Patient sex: F
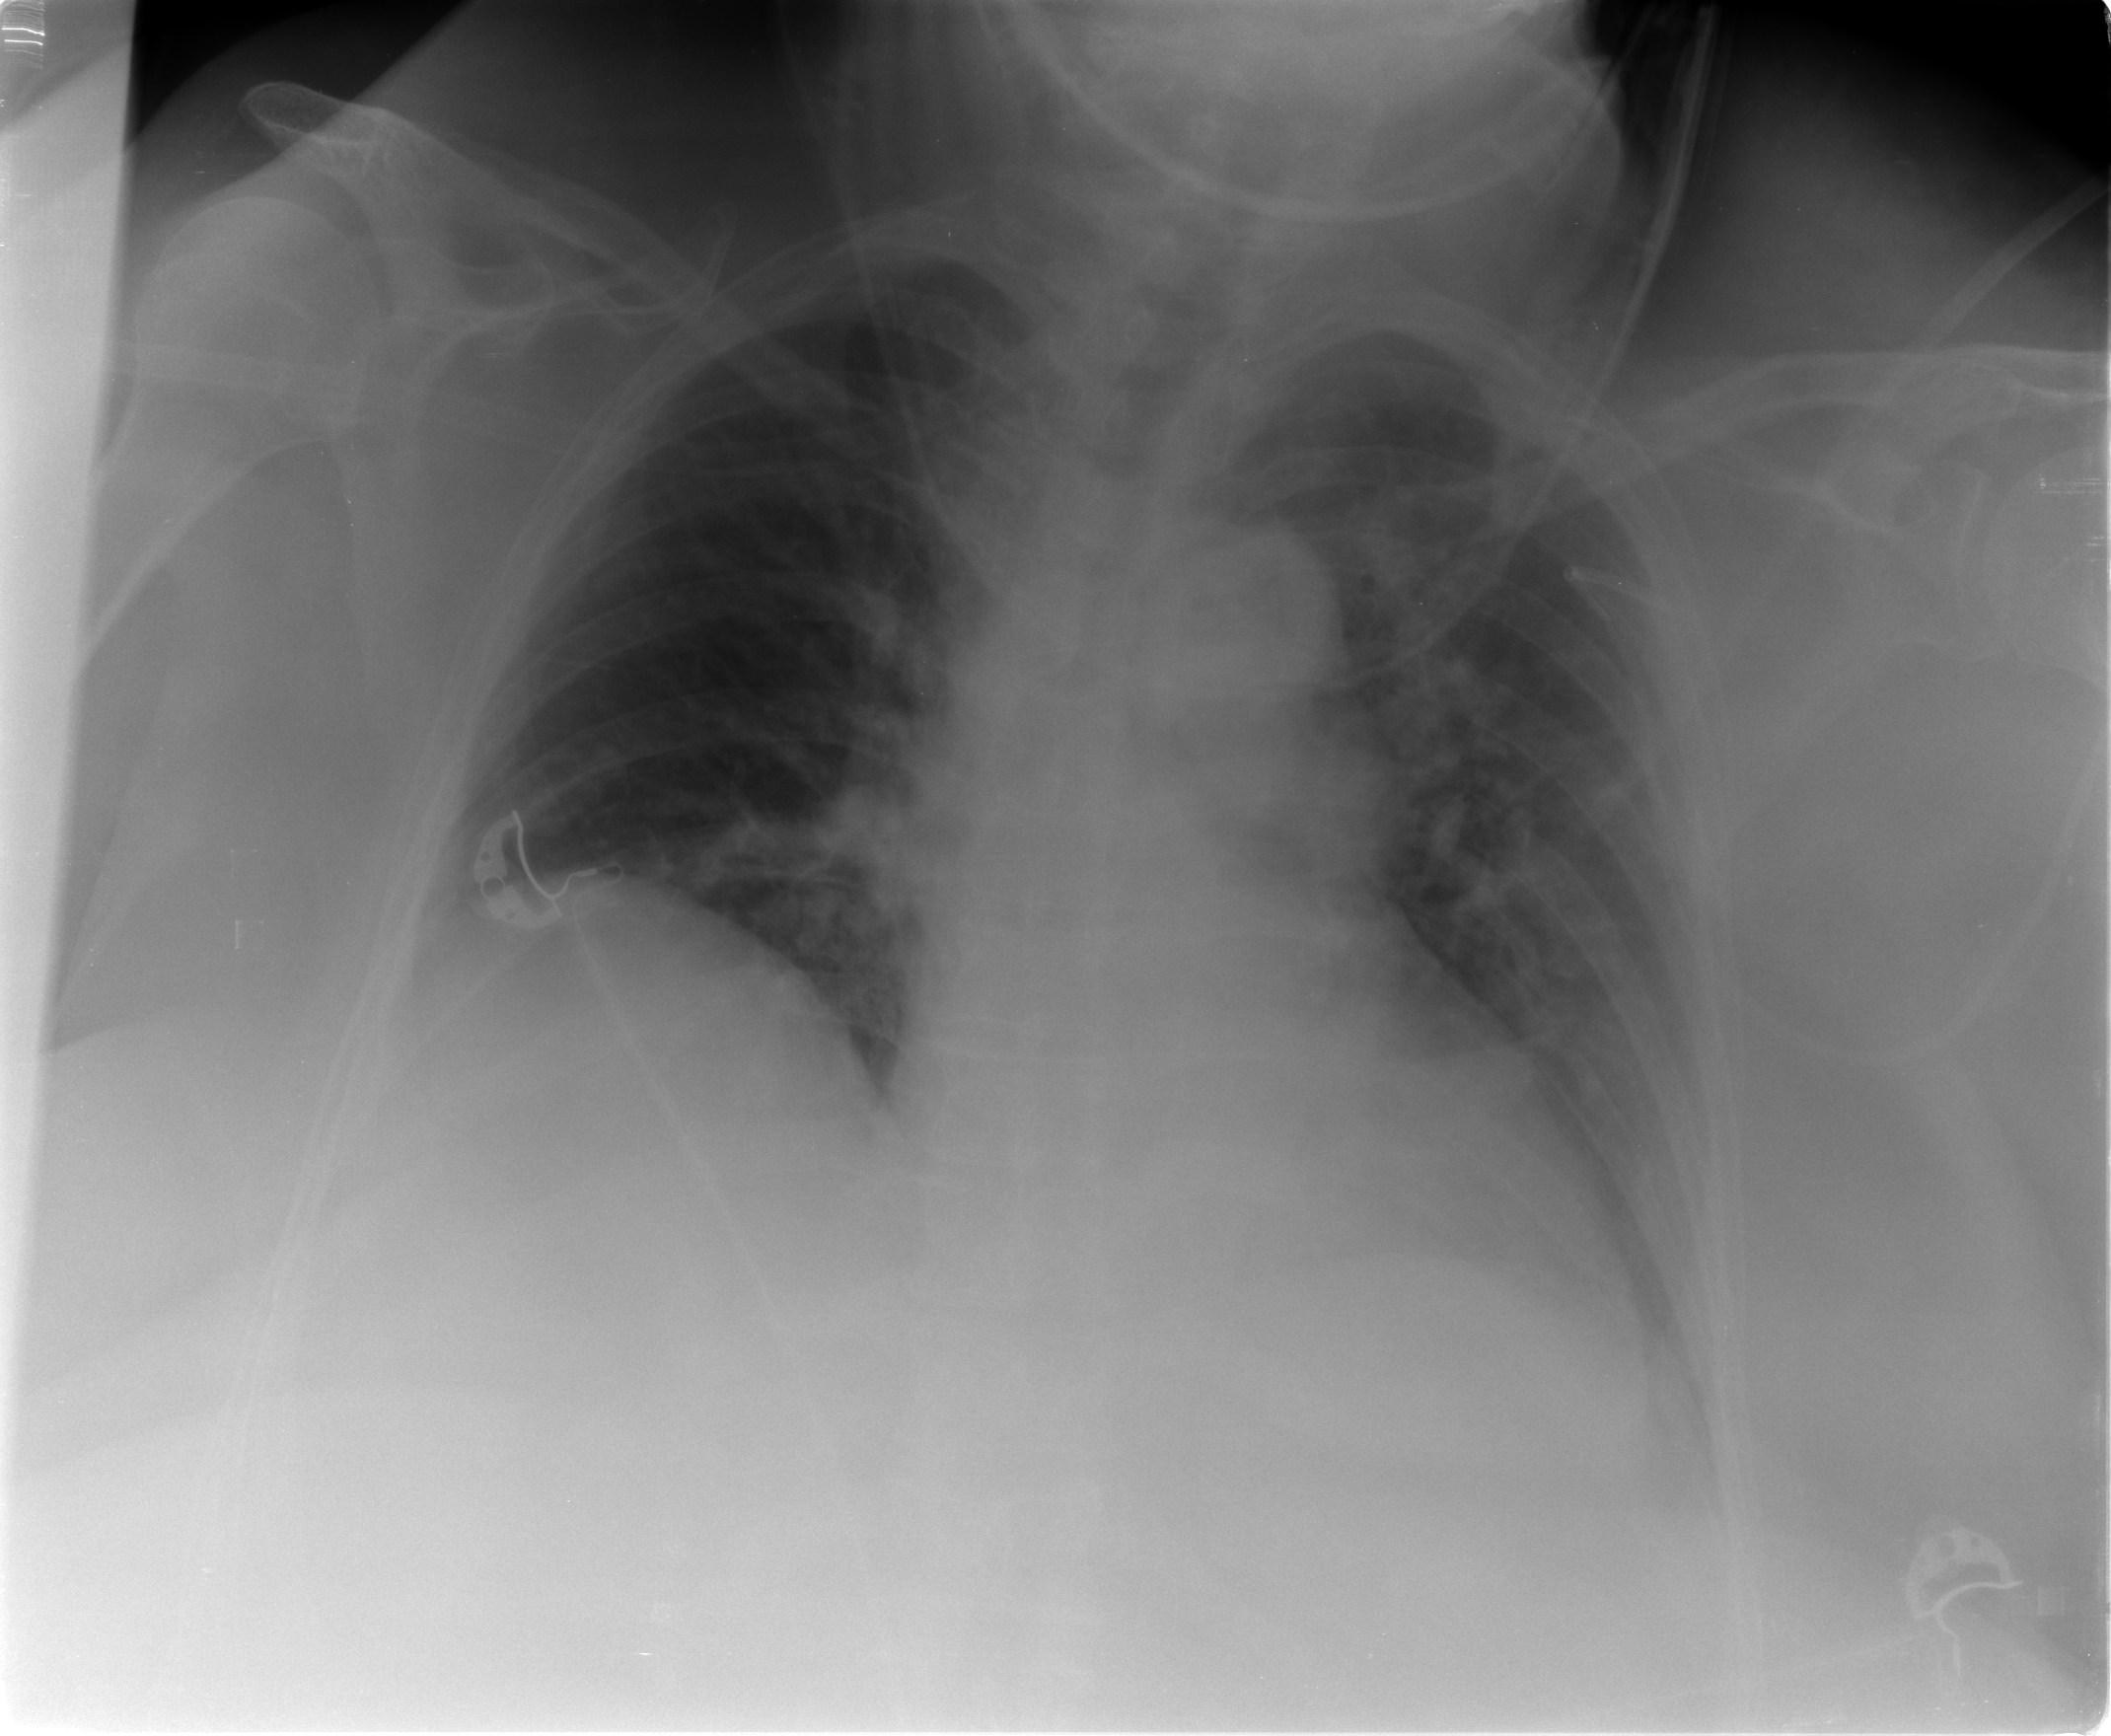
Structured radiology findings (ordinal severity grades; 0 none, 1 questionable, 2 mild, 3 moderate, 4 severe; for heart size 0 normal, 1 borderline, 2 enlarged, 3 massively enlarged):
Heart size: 1
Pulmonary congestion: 2
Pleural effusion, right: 0
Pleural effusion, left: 2
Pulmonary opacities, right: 0
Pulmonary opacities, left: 0
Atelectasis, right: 0
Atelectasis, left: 2